Field crop: maize
Growth stage: 2
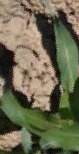
Species: maize